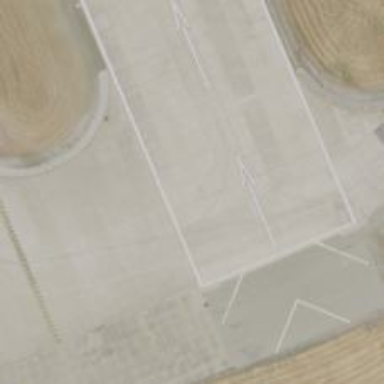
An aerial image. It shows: View of taxiway at the airport.